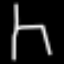
Label: chair